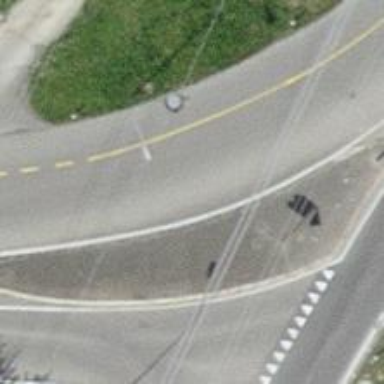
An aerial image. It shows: Tertiary road.